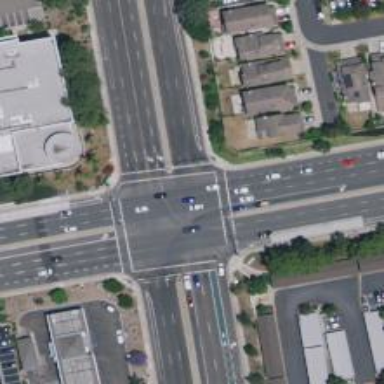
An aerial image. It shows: Primary highway with separate asphalt sidewalk.